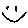
Label: smiley face